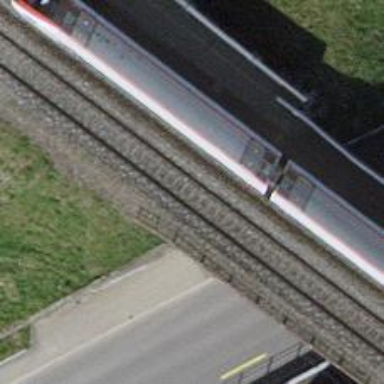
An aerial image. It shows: Bridge with electrified railway tracks featuring contact line.